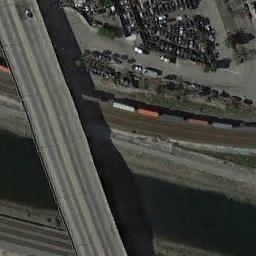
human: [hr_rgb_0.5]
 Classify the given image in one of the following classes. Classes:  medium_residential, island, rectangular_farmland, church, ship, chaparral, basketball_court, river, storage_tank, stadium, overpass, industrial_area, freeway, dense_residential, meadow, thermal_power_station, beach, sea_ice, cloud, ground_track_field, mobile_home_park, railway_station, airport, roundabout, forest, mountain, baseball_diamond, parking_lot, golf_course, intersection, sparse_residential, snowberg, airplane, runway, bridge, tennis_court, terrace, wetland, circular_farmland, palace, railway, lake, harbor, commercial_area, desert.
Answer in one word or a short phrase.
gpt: bridge